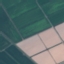
Land use / land cover class: AnnualCrop